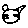
Label: cat